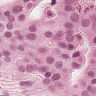
Metastatic tissue present: yes